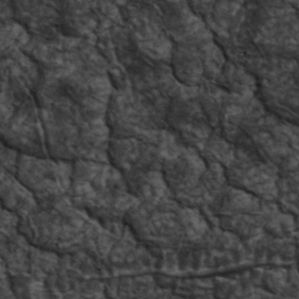
Label: non_frost